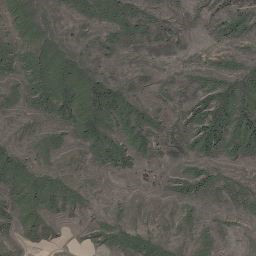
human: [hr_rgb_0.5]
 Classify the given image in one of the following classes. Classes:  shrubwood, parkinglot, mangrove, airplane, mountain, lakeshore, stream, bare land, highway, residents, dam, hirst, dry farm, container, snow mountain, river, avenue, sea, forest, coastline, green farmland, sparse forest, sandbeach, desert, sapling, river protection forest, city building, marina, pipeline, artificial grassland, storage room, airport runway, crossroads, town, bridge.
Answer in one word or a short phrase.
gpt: mountain